Question: I have a simple graph constructed using NetworkX as follows:
'''
import networkx as nx
import matplotlib.pyplot as plt
G = nx.DiGraph()
G.add_edges_from([(0,1), (0,2), (1,1), (1,2)])
nx.draw_networkx(G)
plt.show()
'''
When I draw this graph, I get this image:

The graph also has an edge (1,1) but it does not show this edge on image. How can i draw this edge, too? I think this is the result of not using arrows. This visualization is really very bad. How can I use arrows instead of this bold lines?
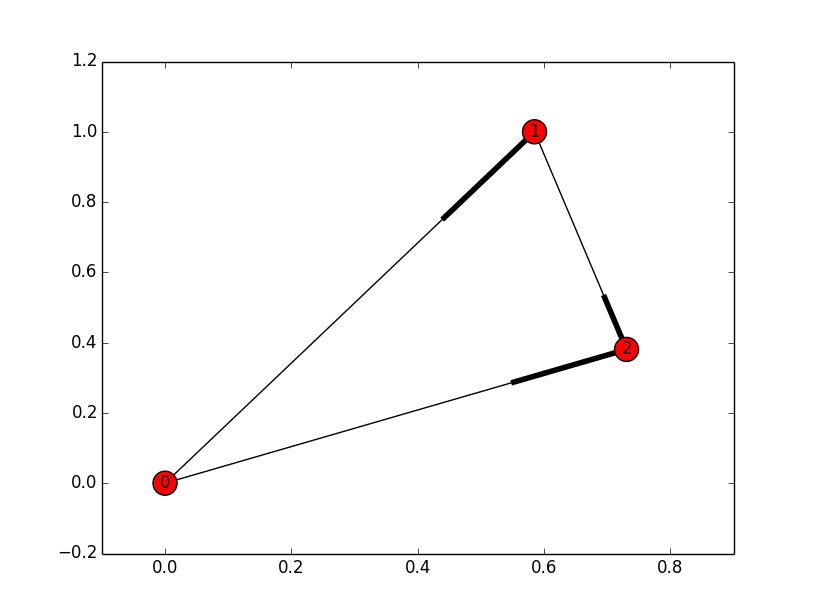
Answer: Graphviz does a great job of drawing arrows and self loops. (Non-trivial to implement in Matplotlib).
Here is an example:
'''
import networkx as nx
import matplotlib.pyplot as plt
G = nx.DiGraph()
G.add_edges_from(\[(0,1), (0,2), (1,1), (1,2)\])
nx.write_dot(G,'graph.dot')
# then run dot -Tpng graph.dot > graph.png
'''